Question: I use the zh_CN locale in ExtJs (ExtJs 4.0), the default locale files that ship with ExtJs (no modifications made to it). When I use a timefield in my form, I get a validation error for any value by default. Only if I use the English AM/PM, or if I remove the Shang Wu /Xia Wu manually at the end, it works ok.
I would assume ExtJs would be smart enough to handle the different locales correctly. Do I really need to define my own Regex, MaskRe here?
Or how to solve this otherwise? Thanks! I'm fairly new to ExtJs.
The field definition:
'''
{
xtype: 'timefield',
name: 'pickupDate',
fieldLabel: lang["patient.pickup_time"],
allowBlank: true
}
'''

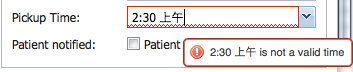
Answer: The TimeField validation isn't really all that fancy -- it does not attempt to handle every possible locale-specific time format. You'd need to override the default time formats as needed for your case by specifying the Time field's 'format' and/or 'altFormats' configs.